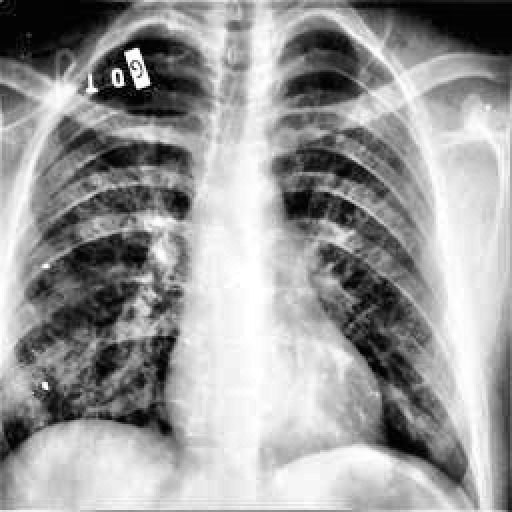
Finding: TUBERCULOSIS